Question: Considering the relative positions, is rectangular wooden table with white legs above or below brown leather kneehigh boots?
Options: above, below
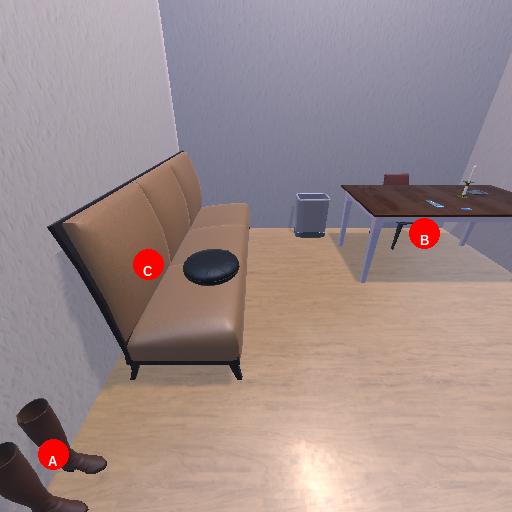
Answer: above